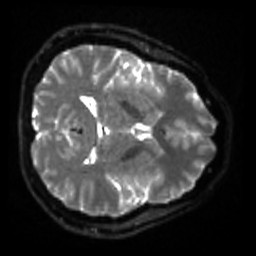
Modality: sbref
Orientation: axial
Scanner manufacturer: siemens
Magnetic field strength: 3 T
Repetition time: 4 s
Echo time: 0.0594 s